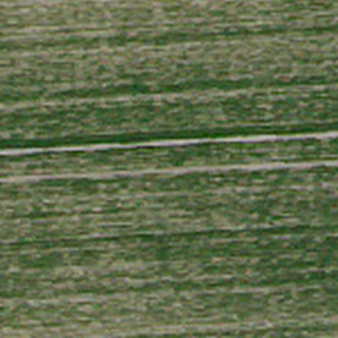
Label: other